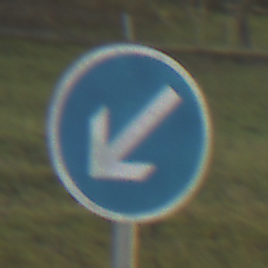
Verkehrszeichen: VorgeschriebeneVorbeifahrtLinks
Umgebung: Outdoor, Nature
Tageszeit: SunriseSunset
Wetter: PartlyCloudy
Licht: Natural
Jahreszeit: NotSpecified
Kontrast: LowContrast